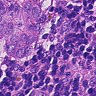
Metastatic tissue present: yes